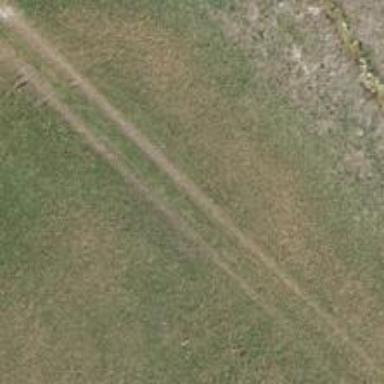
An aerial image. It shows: Track road with ground surface.